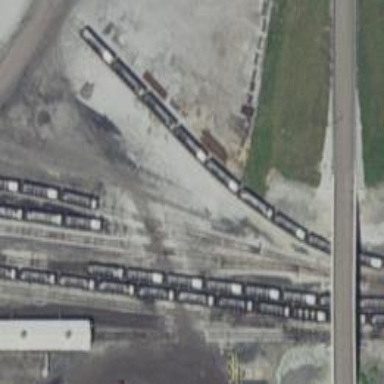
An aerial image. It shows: Rail spur service.